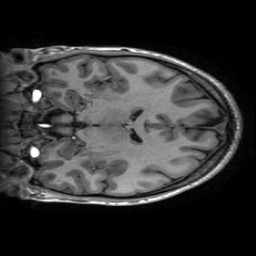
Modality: T1w
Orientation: coronal
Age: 30
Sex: female
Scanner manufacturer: ge
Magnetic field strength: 3 T
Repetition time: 0.00724 s
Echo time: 0.0027 s